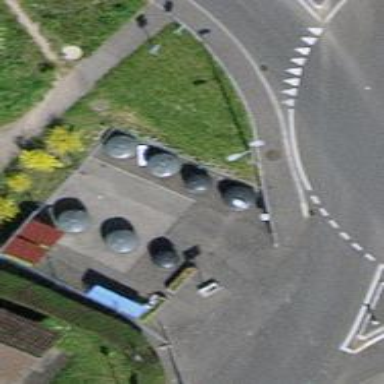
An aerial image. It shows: Recycling container in the area designated for recycling.